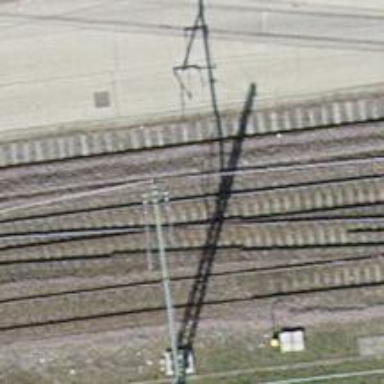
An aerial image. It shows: Railway milestone with catenary mast.